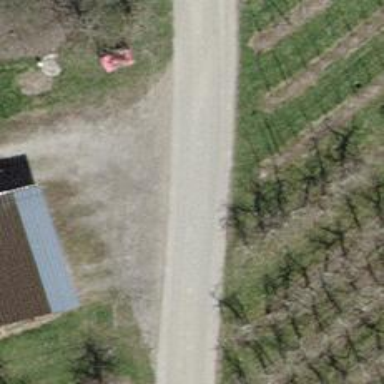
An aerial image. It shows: Unclassified road without sidewalk.